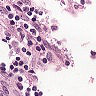
Metastatic tissue present: no